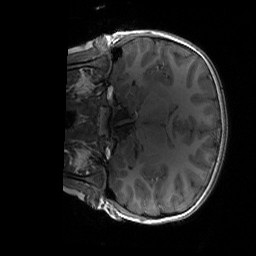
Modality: T1w
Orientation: coronal
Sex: female
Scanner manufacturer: siemens
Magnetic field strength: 3 T
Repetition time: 1.9 s
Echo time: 0.00243 s